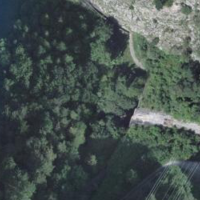
EUNIS habitat code: 44
Species observed at this site:
Dryas octopetala